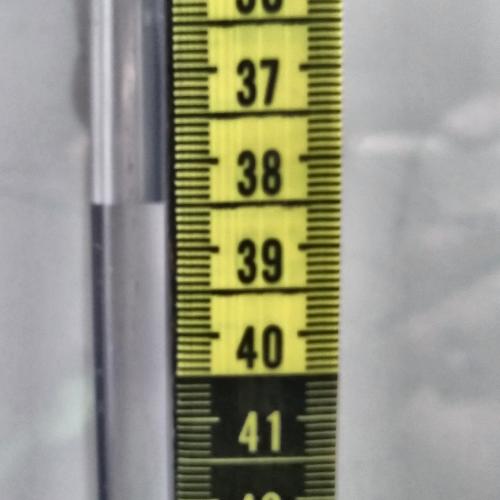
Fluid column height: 38.5 cm